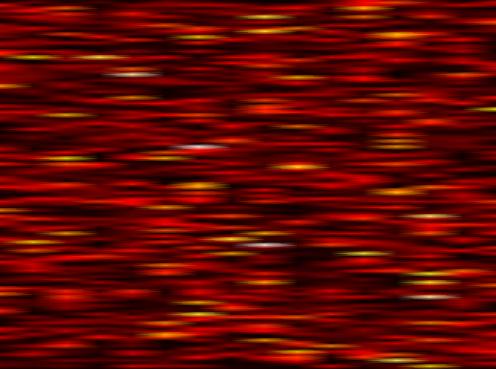
Label: OFDM